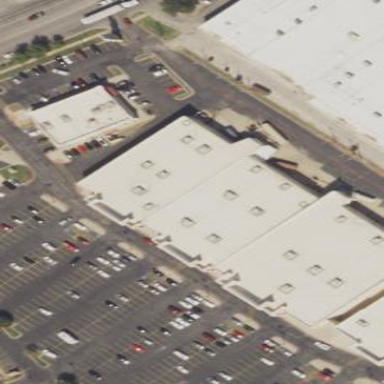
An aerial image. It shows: Building.